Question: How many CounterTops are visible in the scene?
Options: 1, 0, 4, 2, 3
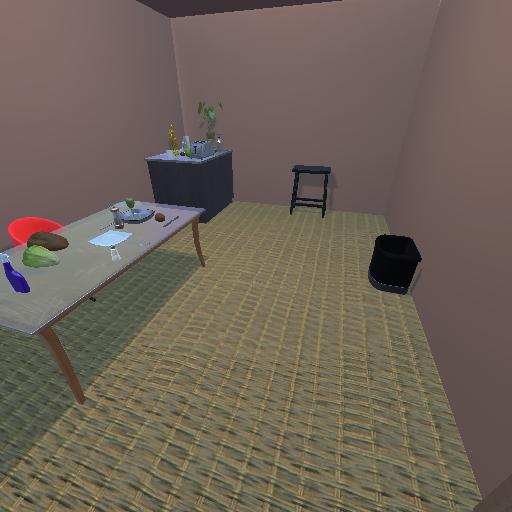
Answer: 1